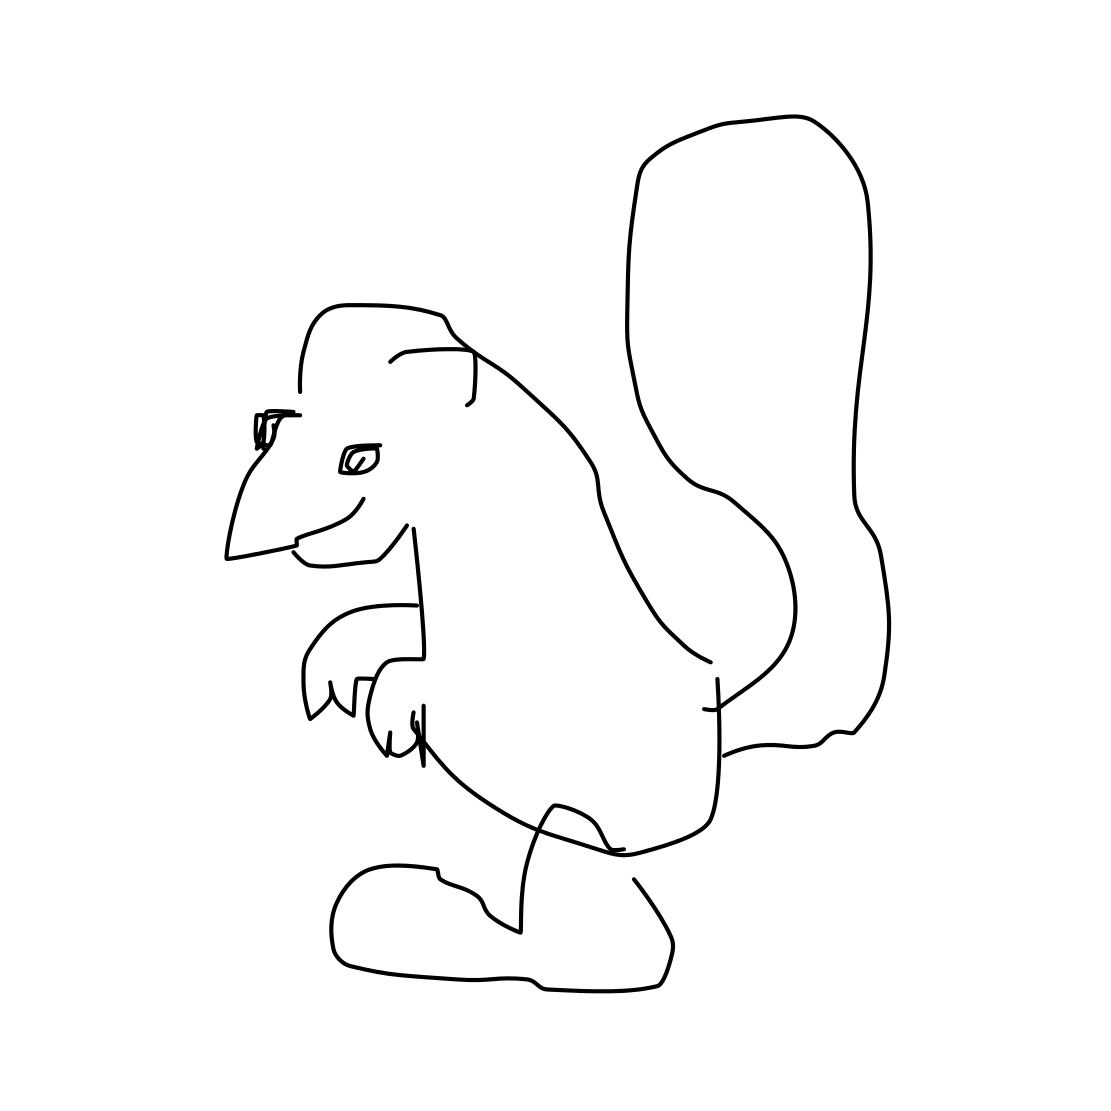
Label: squirrel